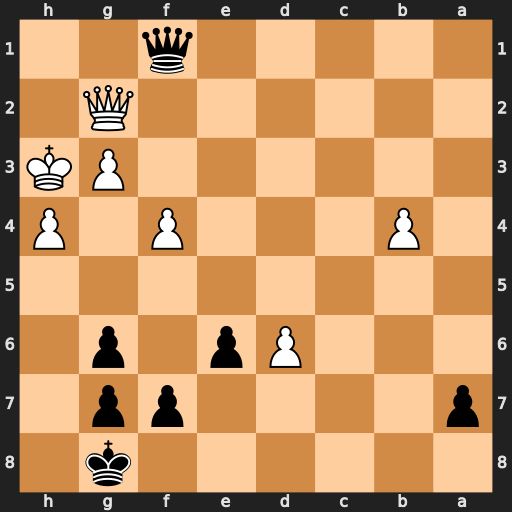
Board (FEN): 6k1/p4pp1/3Pp1p1/8/1P3P1P/6PK/6Q1/5q2
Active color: b
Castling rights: -
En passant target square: -
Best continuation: Qxg2+ Kxg2 Kf8 Kf3 Ke8